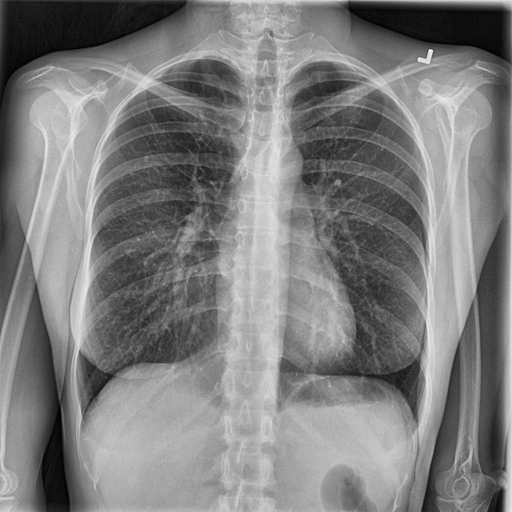
Finding: NORMAL